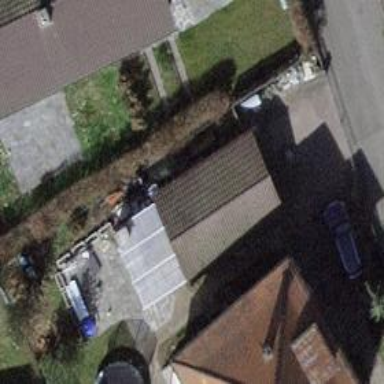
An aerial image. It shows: Group of garages.